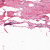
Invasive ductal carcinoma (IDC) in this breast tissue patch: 0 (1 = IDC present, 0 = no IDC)